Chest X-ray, PA view. Patient: 58 years old, sex M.
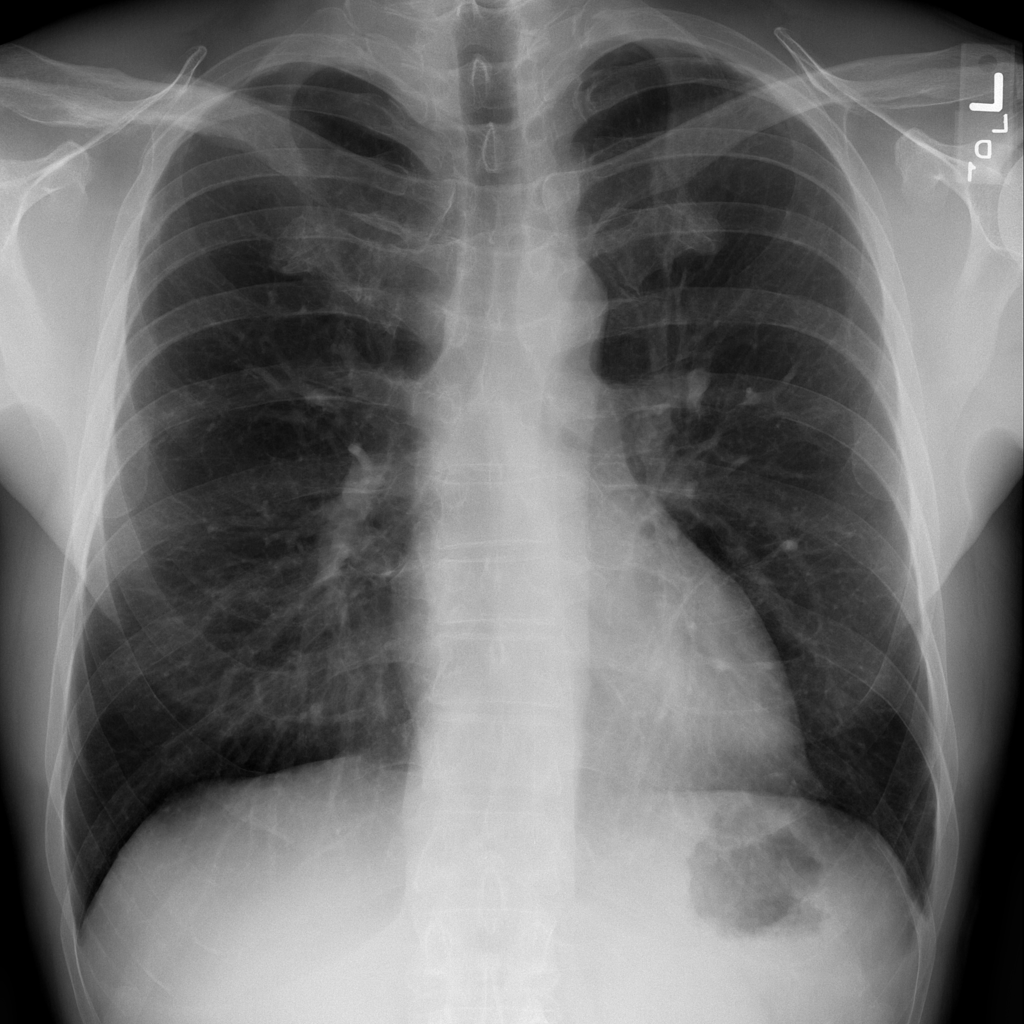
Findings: No Finding